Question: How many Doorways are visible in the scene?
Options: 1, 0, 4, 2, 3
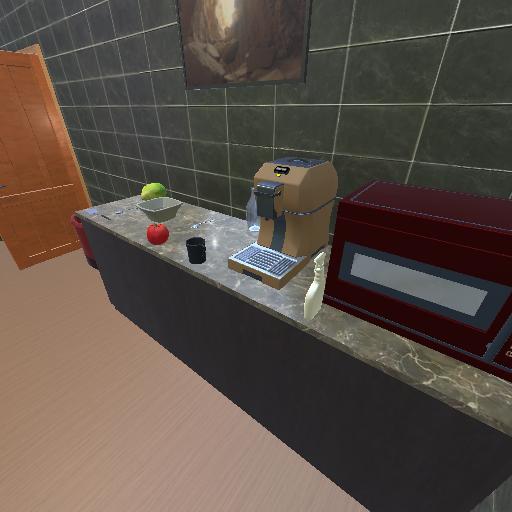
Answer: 1